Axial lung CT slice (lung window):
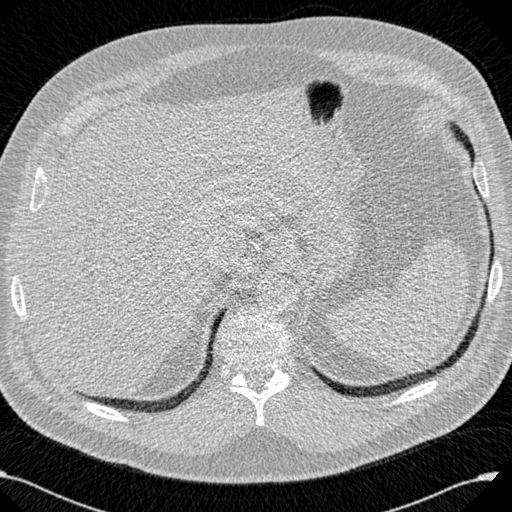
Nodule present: no